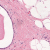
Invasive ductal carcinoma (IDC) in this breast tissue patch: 0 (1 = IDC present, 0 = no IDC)